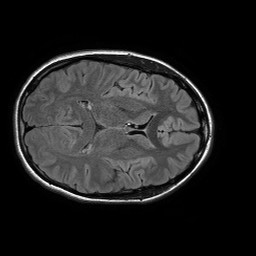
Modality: FLAIR
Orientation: axial
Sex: female
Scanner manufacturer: philips
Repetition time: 11 s
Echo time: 0.125 s